Question: I'm trying to make a jar, but the program needs images. When I ran the jar, the images didn't show up. However, they did in eclipse. I used this code:
'''
label.setIcon(new ImageIcon("res/img/icon.png"));
'''
Then I went looking on the internet for a way to fix it. I found <URL>. This is my code now:
'''
label.setIcon(new ImageIcon(getClass().getResource("/res/img/icon.png")));
'''
The images are in a separate in the package, called "res":

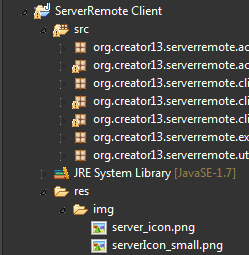
Answer: 1. create a package inside your project, and name it something like "Images".
2. Now, add images you are using into this package.
3. Finally, call to these images, which are inside the package.
make sure you typed image names correctly as well
That is the best way of dealing with images
try
'''
label.setIcon(new ImageIcon(getClass().getResource("res/img/icon.png")));
'''
instead of
'''
label.setIcon(new ImageIcon(getClass().getResource("/res/img/icon.png")));
'''